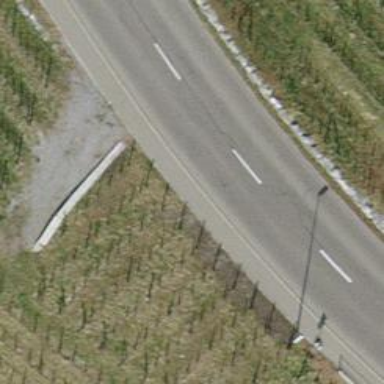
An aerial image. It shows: Asphalt sidewalk.